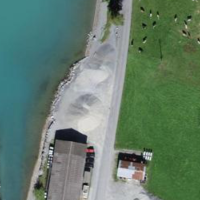
EUNIS habitat code: 25
Species observed at this site:
Podiceps cristatus
Fulica atra
Mareca strepera
Anas platyrhynchos
Mergus merganser
Pica pica
Phoenicurus ochruros
Passer domesticus
Ptyonoprogne rupestris
Motacilla alba